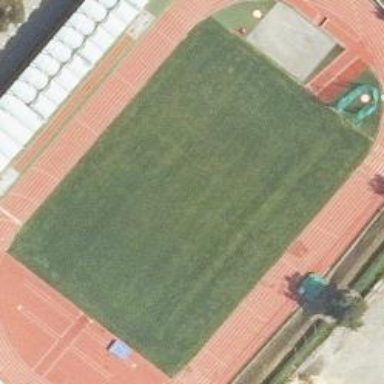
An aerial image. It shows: Grass pitch used for athletics and soccer.